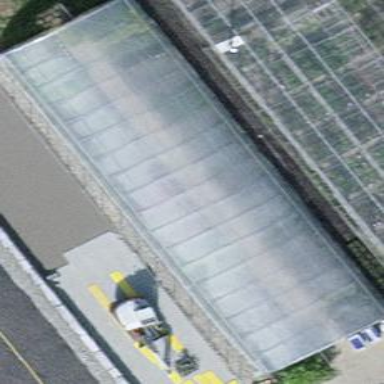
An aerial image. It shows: Area dedicated to greenhouse horticulture.